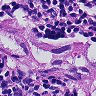
Metastatic tissue present: yes